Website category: jobs
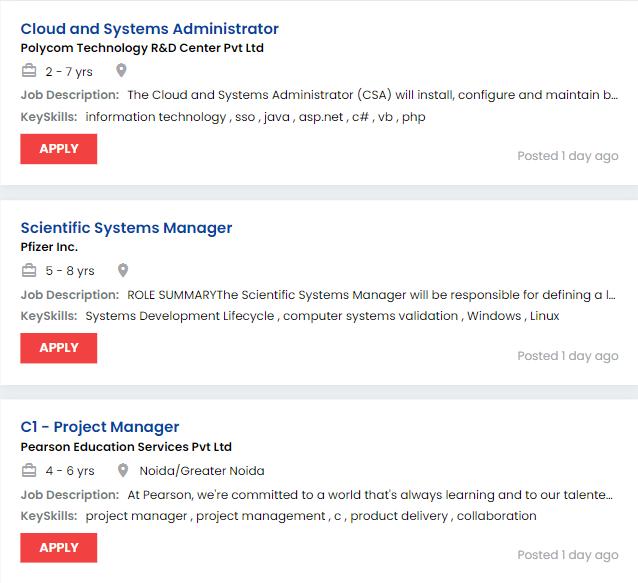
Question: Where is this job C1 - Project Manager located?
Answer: Noida/Greater Noida

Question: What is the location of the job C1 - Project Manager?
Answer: Noida/Greater Noida

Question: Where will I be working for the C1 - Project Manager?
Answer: Noida/Greater Noida

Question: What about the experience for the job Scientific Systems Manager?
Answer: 5 - 8 yrs

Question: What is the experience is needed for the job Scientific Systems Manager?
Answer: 5 - 8 yrs

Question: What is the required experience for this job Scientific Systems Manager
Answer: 5 - 8 yrs

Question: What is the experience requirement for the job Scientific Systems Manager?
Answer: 5 - 8 yrs

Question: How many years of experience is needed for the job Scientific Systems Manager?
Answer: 5 - 8 yrs

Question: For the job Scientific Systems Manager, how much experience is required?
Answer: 5 - 8 yrs

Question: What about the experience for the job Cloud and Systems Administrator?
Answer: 2 - 7 yrs

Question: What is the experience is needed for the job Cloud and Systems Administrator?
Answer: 2 - 7 yrs

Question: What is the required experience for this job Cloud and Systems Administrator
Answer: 2 - 7 yrs

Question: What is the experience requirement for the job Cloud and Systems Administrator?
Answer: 2 - 7 yrs

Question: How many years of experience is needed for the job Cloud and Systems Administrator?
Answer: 2 - 7 yrs

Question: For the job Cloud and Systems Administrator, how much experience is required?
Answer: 2 - 7 yrs

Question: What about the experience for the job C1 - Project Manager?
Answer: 4 - 6 yrs

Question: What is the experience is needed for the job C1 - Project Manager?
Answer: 4 - 6 yrs

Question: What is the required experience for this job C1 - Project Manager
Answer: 4 - 6 yrs

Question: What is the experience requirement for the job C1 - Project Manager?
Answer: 4 - 6 yrs

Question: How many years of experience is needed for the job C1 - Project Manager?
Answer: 4 - 6 yrs

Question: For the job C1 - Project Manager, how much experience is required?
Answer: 4 - 6 yrs

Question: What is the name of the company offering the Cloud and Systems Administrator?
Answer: Polycom Technology R&D Center Pvt Ltd

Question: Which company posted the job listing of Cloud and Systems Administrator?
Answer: Polycom Technology R&D Center Pvt Ltd

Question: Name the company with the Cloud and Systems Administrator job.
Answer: Polycom Technology R&D Center Pvt Ltd

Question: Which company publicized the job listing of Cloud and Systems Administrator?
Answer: Polycom Technology R&D Center Pvt Ltd

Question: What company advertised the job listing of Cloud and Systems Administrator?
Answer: Polycom Technology R&D Center Pvt Ltd

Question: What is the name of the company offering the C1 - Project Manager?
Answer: Pearson Education Services Pvt Ltd

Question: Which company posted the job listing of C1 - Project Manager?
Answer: Pearson Education Services Pvt Ltd

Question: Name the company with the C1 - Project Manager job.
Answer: Pearson Education Services Pvt Ltd

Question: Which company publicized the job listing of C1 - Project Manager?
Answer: Pearson Education Services Pvt Ltd

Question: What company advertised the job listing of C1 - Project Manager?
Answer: Pearson Education Services Pvt Ltd

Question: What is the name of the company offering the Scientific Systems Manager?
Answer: Pfizer Inc.

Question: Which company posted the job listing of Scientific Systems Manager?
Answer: Pfizer Inc.

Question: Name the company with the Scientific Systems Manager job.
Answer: Pfizer Inc.

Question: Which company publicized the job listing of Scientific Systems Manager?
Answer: Pfizer Inc.

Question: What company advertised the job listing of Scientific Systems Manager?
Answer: Pfizer Inc.

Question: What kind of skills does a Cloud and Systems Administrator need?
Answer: information technology , sso , java , asp.net , c# , vb , php

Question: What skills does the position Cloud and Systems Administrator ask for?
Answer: information technology , sso , java , asp.net , c# , vb , php

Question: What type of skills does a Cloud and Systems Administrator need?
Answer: information technology , sso , java , asp.net , c# , vb , php

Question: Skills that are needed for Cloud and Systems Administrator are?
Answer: information technology , sso , java , asp.net , c# , vb , php

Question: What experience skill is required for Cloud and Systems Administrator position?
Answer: information technology , sso , java , asp.net , c# , vb , php

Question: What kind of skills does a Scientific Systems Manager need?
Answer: Systems Development Lifecycle , computer systems validation , Windows , Linux

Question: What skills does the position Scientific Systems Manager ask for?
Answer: Systems Development Lifecycle , computer systems validation , Windows , Linux

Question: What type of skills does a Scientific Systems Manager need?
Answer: Systems Development Lifecycle , computer systems validation , Windows , Linux

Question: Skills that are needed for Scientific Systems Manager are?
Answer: Systems Development Lifecycle , computer systems validation , Windows , Linux

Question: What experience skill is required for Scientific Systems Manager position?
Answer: Systems Development Lifecycle , computer systems validation , Windows , Linux

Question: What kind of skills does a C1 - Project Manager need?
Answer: project manager , project management , c , product delivery , collaboration

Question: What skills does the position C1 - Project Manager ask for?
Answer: project manager , project management , c , product delivery , collaboration

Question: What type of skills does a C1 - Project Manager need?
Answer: project manager , project management , c , product delivery , collaboration

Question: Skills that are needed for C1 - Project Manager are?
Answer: project manager , project management , c , product delivery , collaboration

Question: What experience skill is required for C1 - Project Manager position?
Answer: project manager , project management , c , product delivery , collaboration